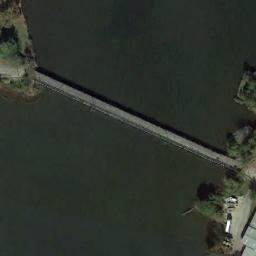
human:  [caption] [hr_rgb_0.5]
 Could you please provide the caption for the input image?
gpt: On one side of the river are densely built areas, And the color of the river water is turquoise .

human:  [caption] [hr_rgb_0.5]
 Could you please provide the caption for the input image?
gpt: A bridge connecting the land on both sides of the turquoise river .

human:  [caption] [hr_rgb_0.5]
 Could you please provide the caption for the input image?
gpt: A bridge built on a dark green river and some green plants on both sides of the river .

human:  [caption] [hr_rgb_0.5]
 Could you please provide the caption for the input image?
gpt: A bridge is over the river with some plants beside .

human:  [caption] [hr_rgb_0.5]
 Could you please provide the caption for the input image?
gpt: Many trees are around the bridge .